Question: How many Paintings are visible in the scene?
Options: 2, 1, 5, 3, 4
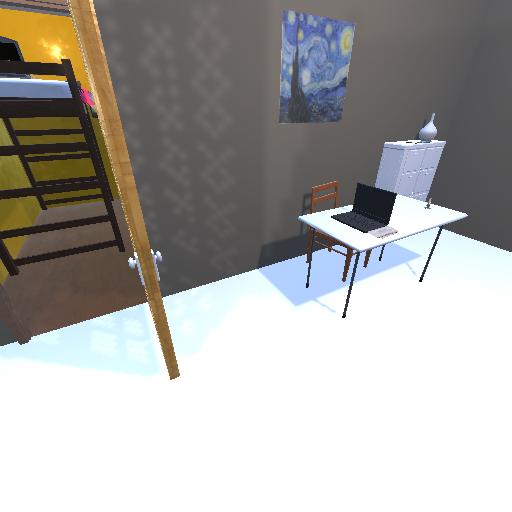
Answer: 2